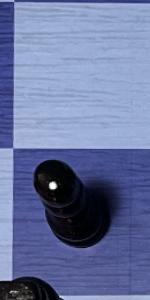
Label: Pawn_Black